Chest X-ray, AP view. Patient: 47 years old, sex F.
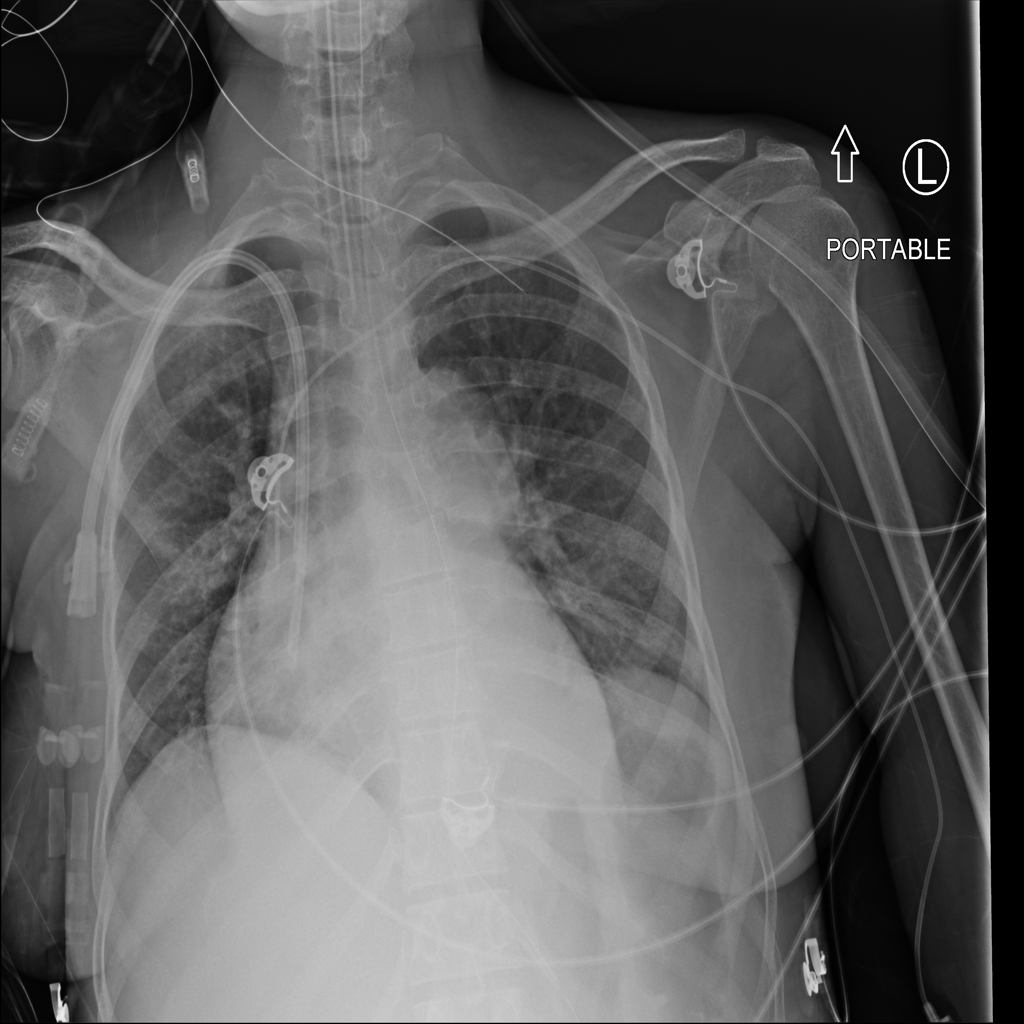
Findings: No Finding